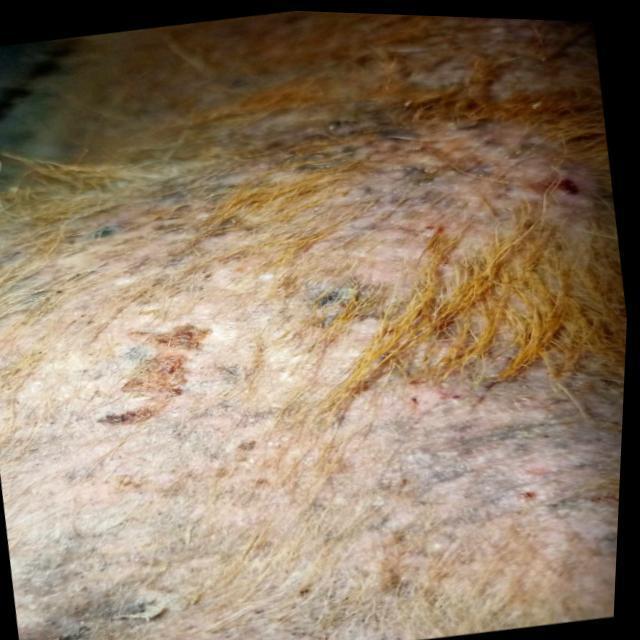
Canine demodicosis (Demodex mange) — caused by Demodex canis mites. Presents with alopecia, follicular papules, pustules, and comedones. Often localized on face and forelimbs.